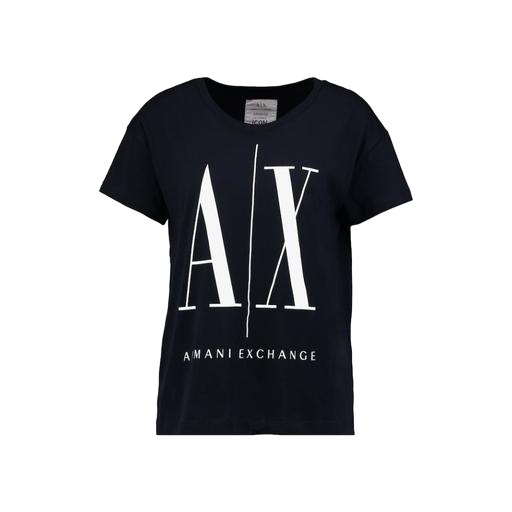
graphic tee, mid t-shirt, regular t-shirt, white background